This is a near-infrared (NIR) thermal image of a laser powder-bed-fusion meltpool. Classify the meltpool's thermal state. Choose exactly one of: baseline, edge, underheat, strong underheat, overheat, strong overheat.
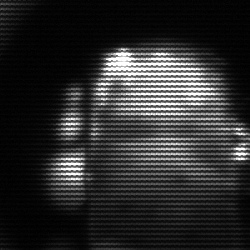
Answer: baseline